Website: home-depot
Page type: payment
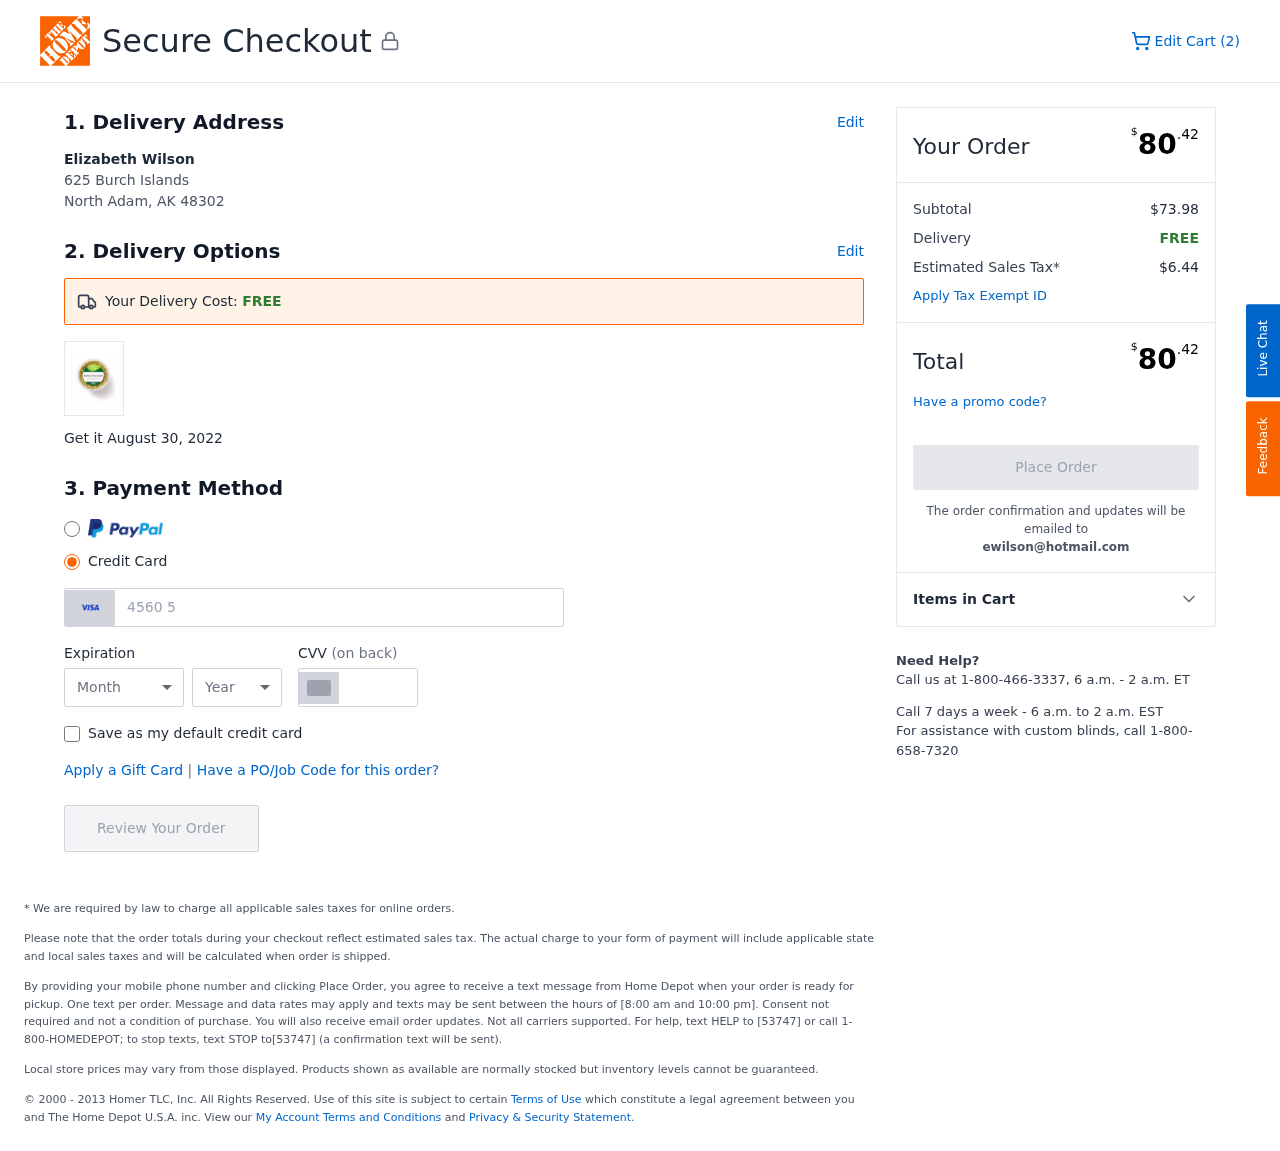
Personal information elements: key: PII_CARD_CVV
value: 760
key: PII_CARD_EXPIRY_MONTH
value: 10
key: PII_CARD_EXPIRY_YEAR
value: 28
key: PII_CARD_NUMBER
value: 4560 5772 7503 3612
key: PII_CITY_STATE_ZIP
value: North Adam, AK 48302
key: PII_EMAIL
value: ewilson@hotmail.com
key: PII_FULLNAME
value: Elizabeth Wilson
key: PII_STREET
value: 625 Burch Islands
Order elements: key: ORDER_NUM_ITEMS
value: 2
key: ORDER_DELIVERY_DATE
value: August 30, 2022
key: ORDER_TOTAL
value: $80.42
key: ORDER_SUBTOTAL
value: $73.98
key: ORDER_SHIPPING_COST
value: FREE
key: ORDER_TAX
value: $6.44